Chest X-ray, AP view. Patient: 28 years old, sex M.
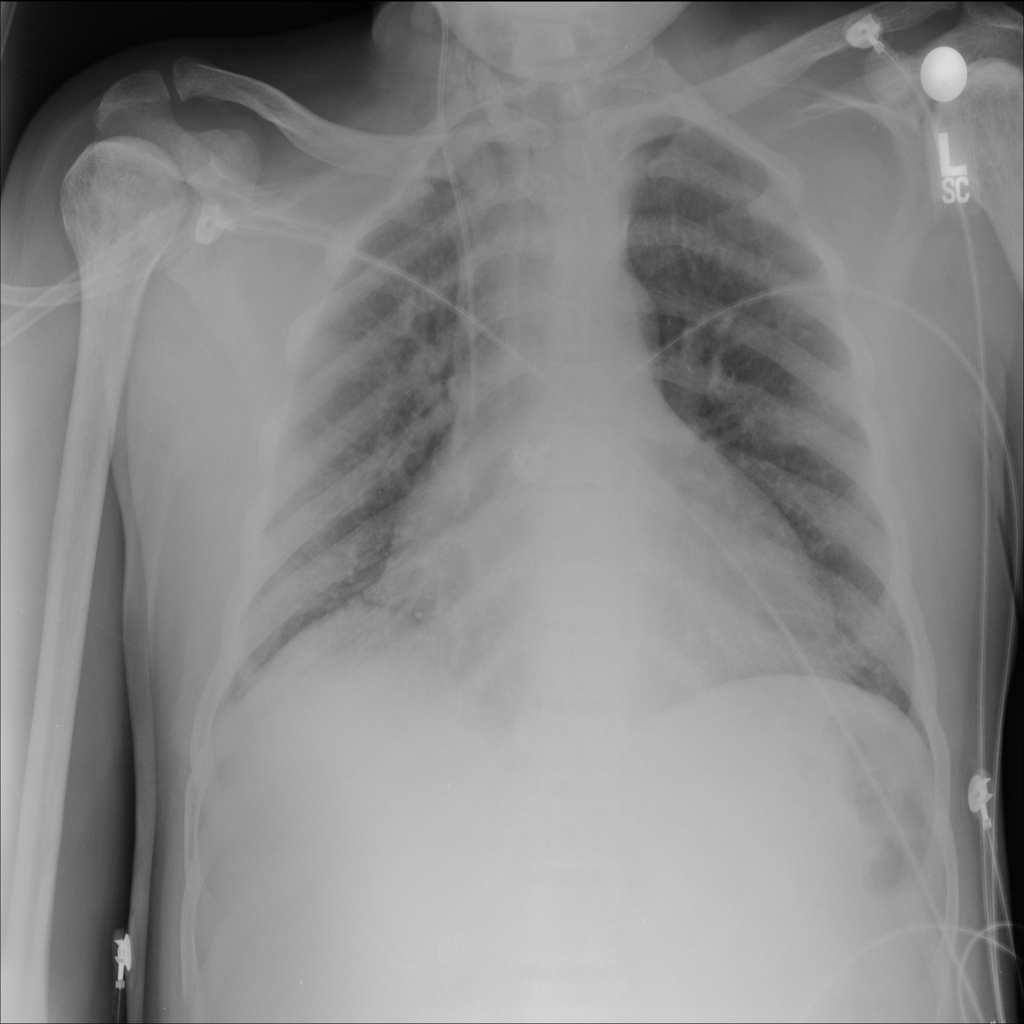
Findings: Atelectasis, Cardiomegaly